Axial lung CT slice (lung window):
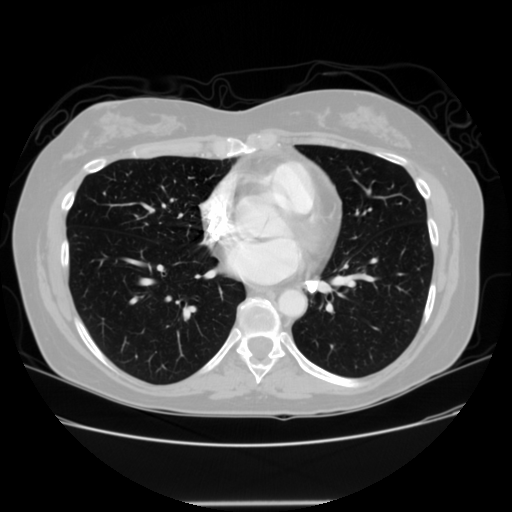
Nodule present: no